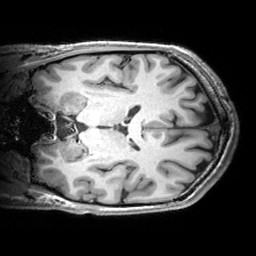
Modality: T1w
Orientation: coronal
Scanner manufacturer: siemens
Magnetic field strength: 3 T
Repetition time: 2.53 s
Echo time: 0.00299 s